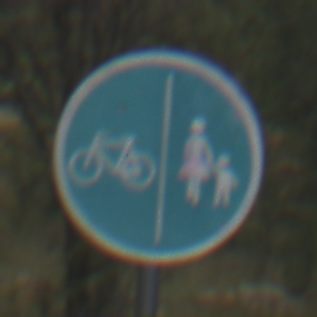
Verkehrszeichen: GetrennterRadUndGehwegRadwegLinks
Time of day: Midday
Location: Outdoor (Nature)
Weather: PartlyCloudy
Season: Autumn
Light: Natural